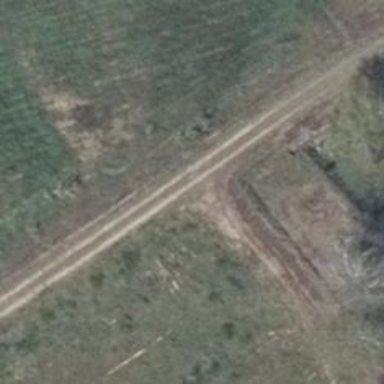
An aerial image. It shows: Track road with grass surface.